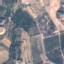
Land use / land cover class: PermanentCrop